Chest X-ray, PA view. Patient: 33 years old, sex M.
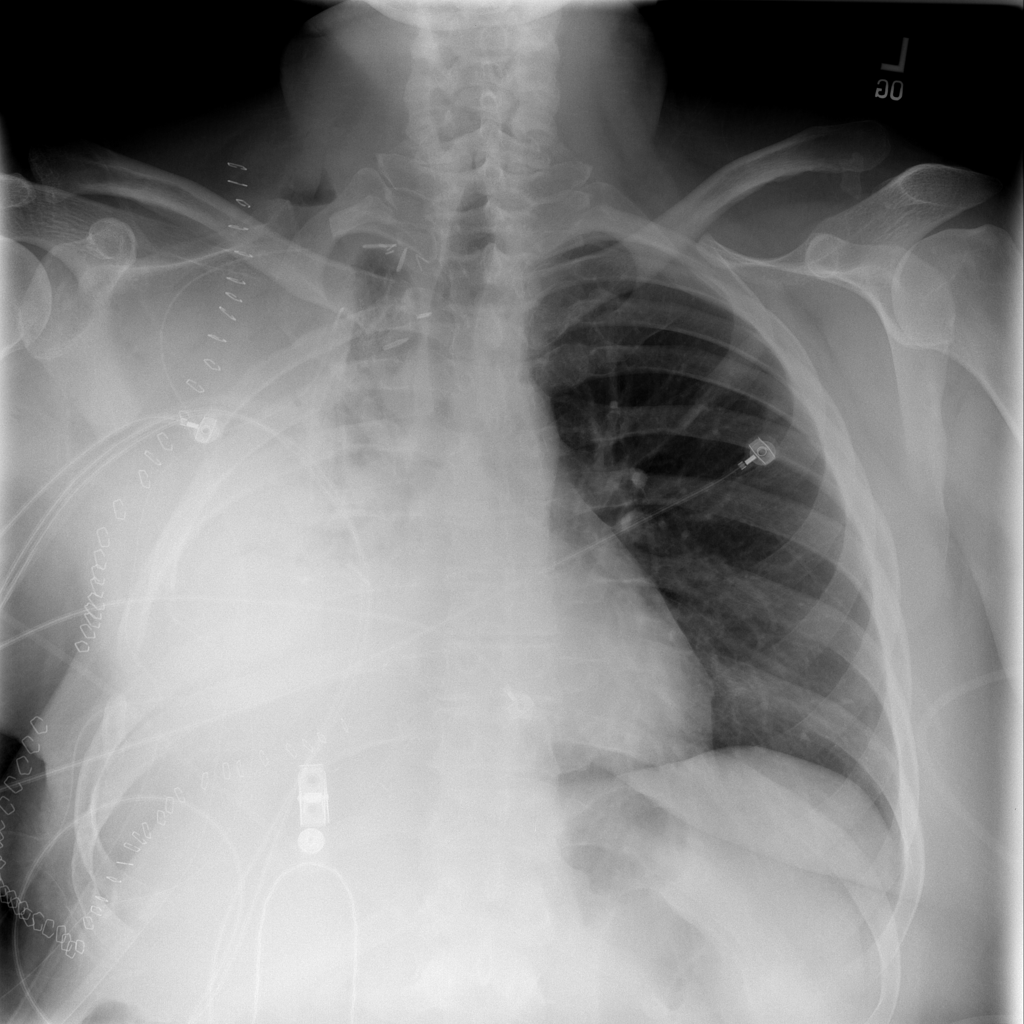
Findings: No Finding